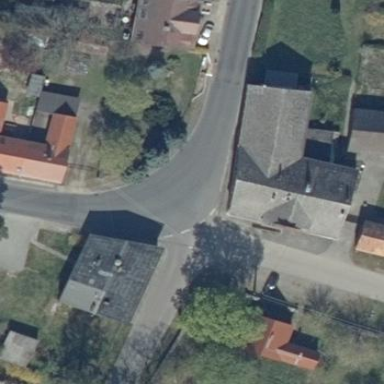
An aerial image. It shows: Building with gabled roof. The roof is grey in color and oriented along the building.